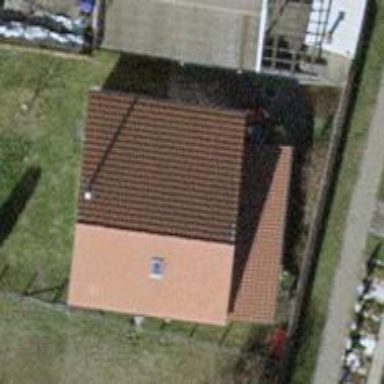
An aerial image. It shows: View of roof of building.